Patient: sex F, age 63
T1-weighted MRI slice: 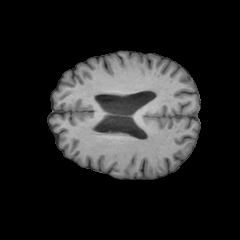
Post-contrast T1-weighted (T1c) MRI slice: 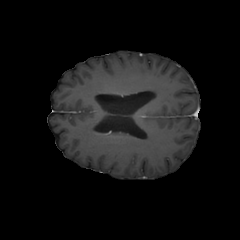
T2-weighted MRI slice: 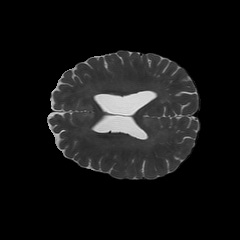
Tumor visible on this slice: no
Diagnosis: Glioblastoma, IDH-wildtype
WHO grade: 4